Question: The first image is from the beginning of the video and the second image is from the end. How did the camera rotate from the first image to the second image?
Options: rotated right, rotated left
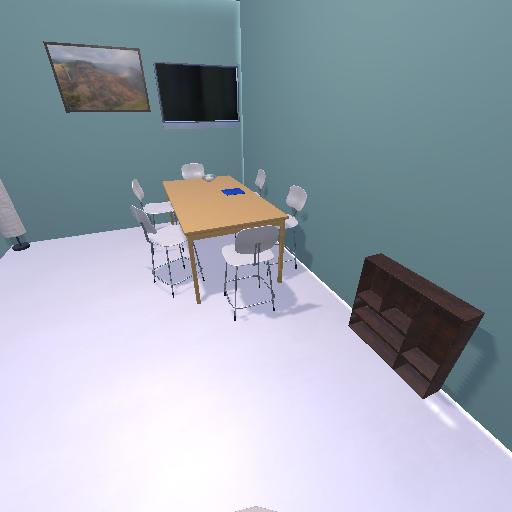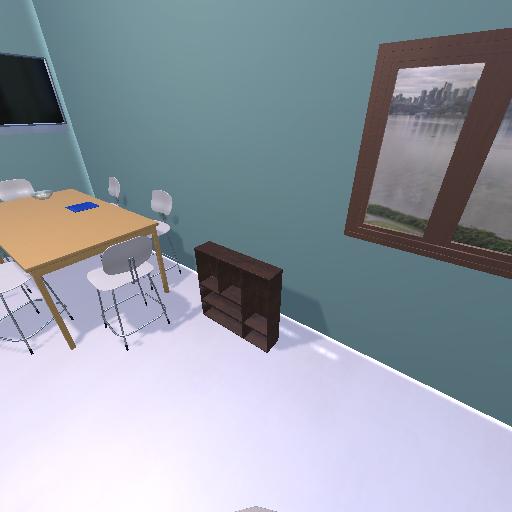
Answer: rotated right